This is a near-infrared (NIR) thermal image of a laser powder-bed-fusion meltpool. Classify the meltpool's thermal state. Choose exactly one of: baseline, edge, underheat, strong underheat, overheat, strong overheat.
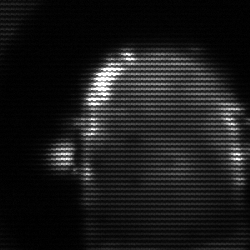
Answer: baseline